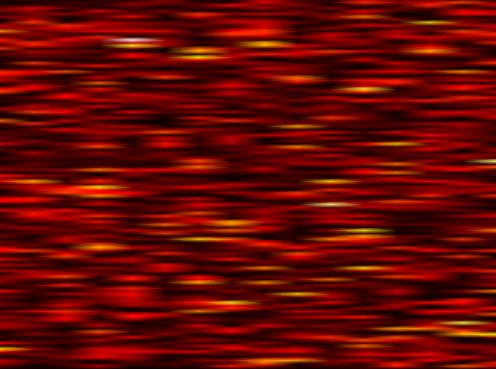
Label: OFDM